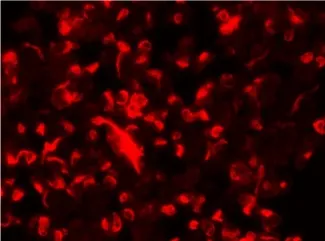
Cell-based indirect immunofluorescence assays demonstrate positivity for GFAP IgG antibodies. (C) Positive result in the CSF (titer at 1:32).
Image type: pathology (immunostaining)